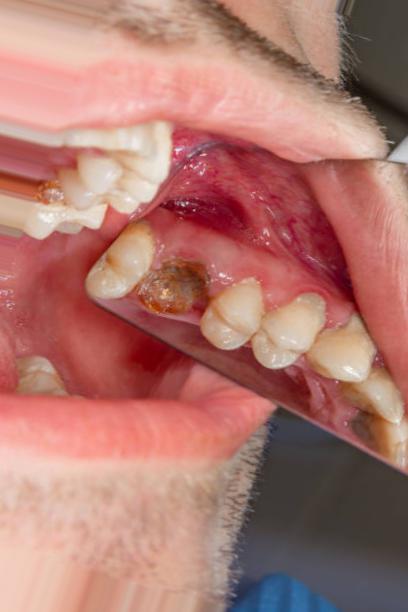
Condition: Caries